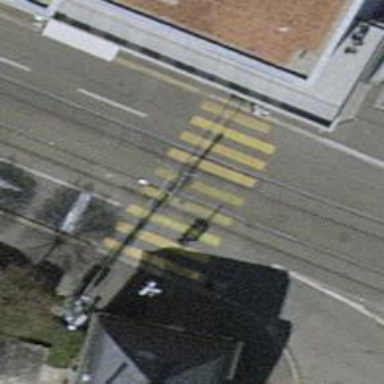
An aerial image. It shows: Tram crossing on the railway.